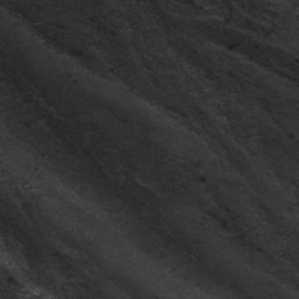
Label: frost